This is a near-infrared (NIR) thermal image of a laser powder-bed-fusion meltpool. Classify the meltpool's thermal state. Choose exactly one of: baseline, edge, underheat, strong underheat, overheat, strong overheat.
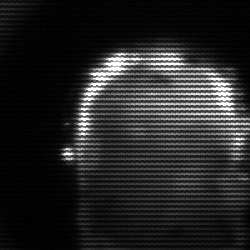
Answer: baseline